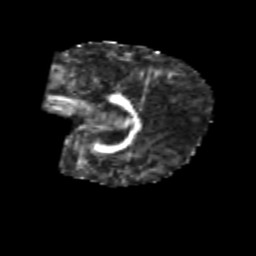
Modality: FA
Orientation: sagittal
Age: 6
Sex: female
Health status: healthy